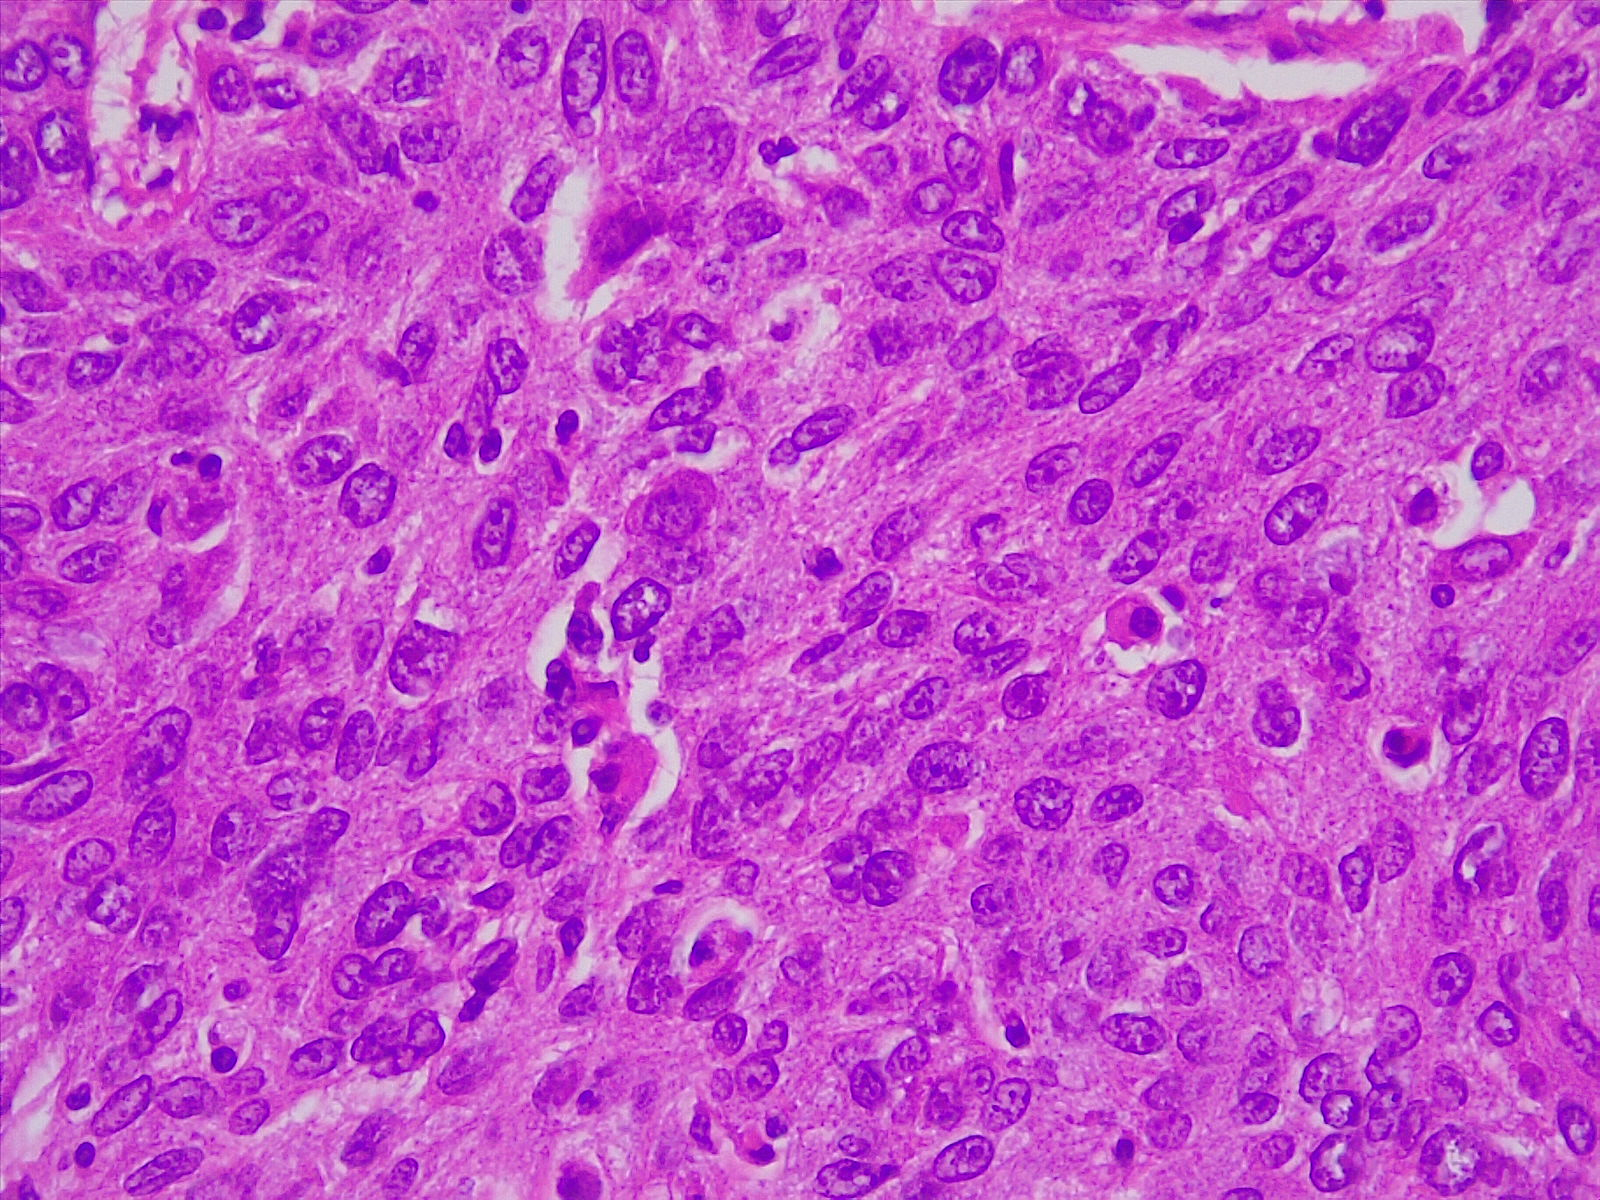
Label: lung squamous cell carcinoma, moderately differentiated